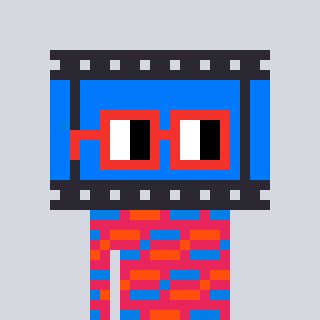
a pixel art character with square red glasses, a film strip-shaped head and a redpinkish-colored body on a cool background